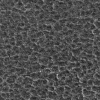
Atmospheric dust classification: not_dusty